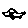
Label: car